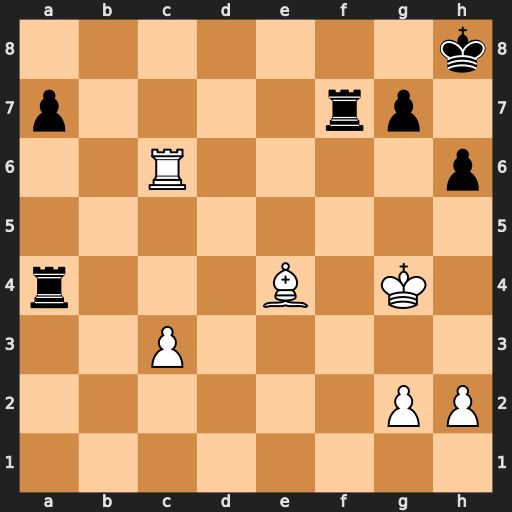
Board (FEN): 7k/p4rp1/2R4p/8/r3B1K1/2P5/6PP/8
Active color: w
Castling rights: -
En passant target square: -
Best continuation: Rc8+ Rf8 Rxf8#